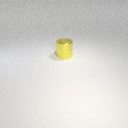
large yellow metal cylinder